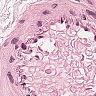
Metastatic tissue present: no